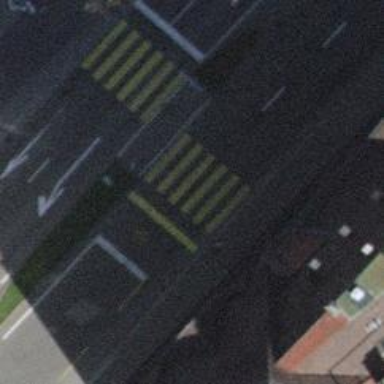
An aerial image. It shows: Zebra crossing with pedestrian island.